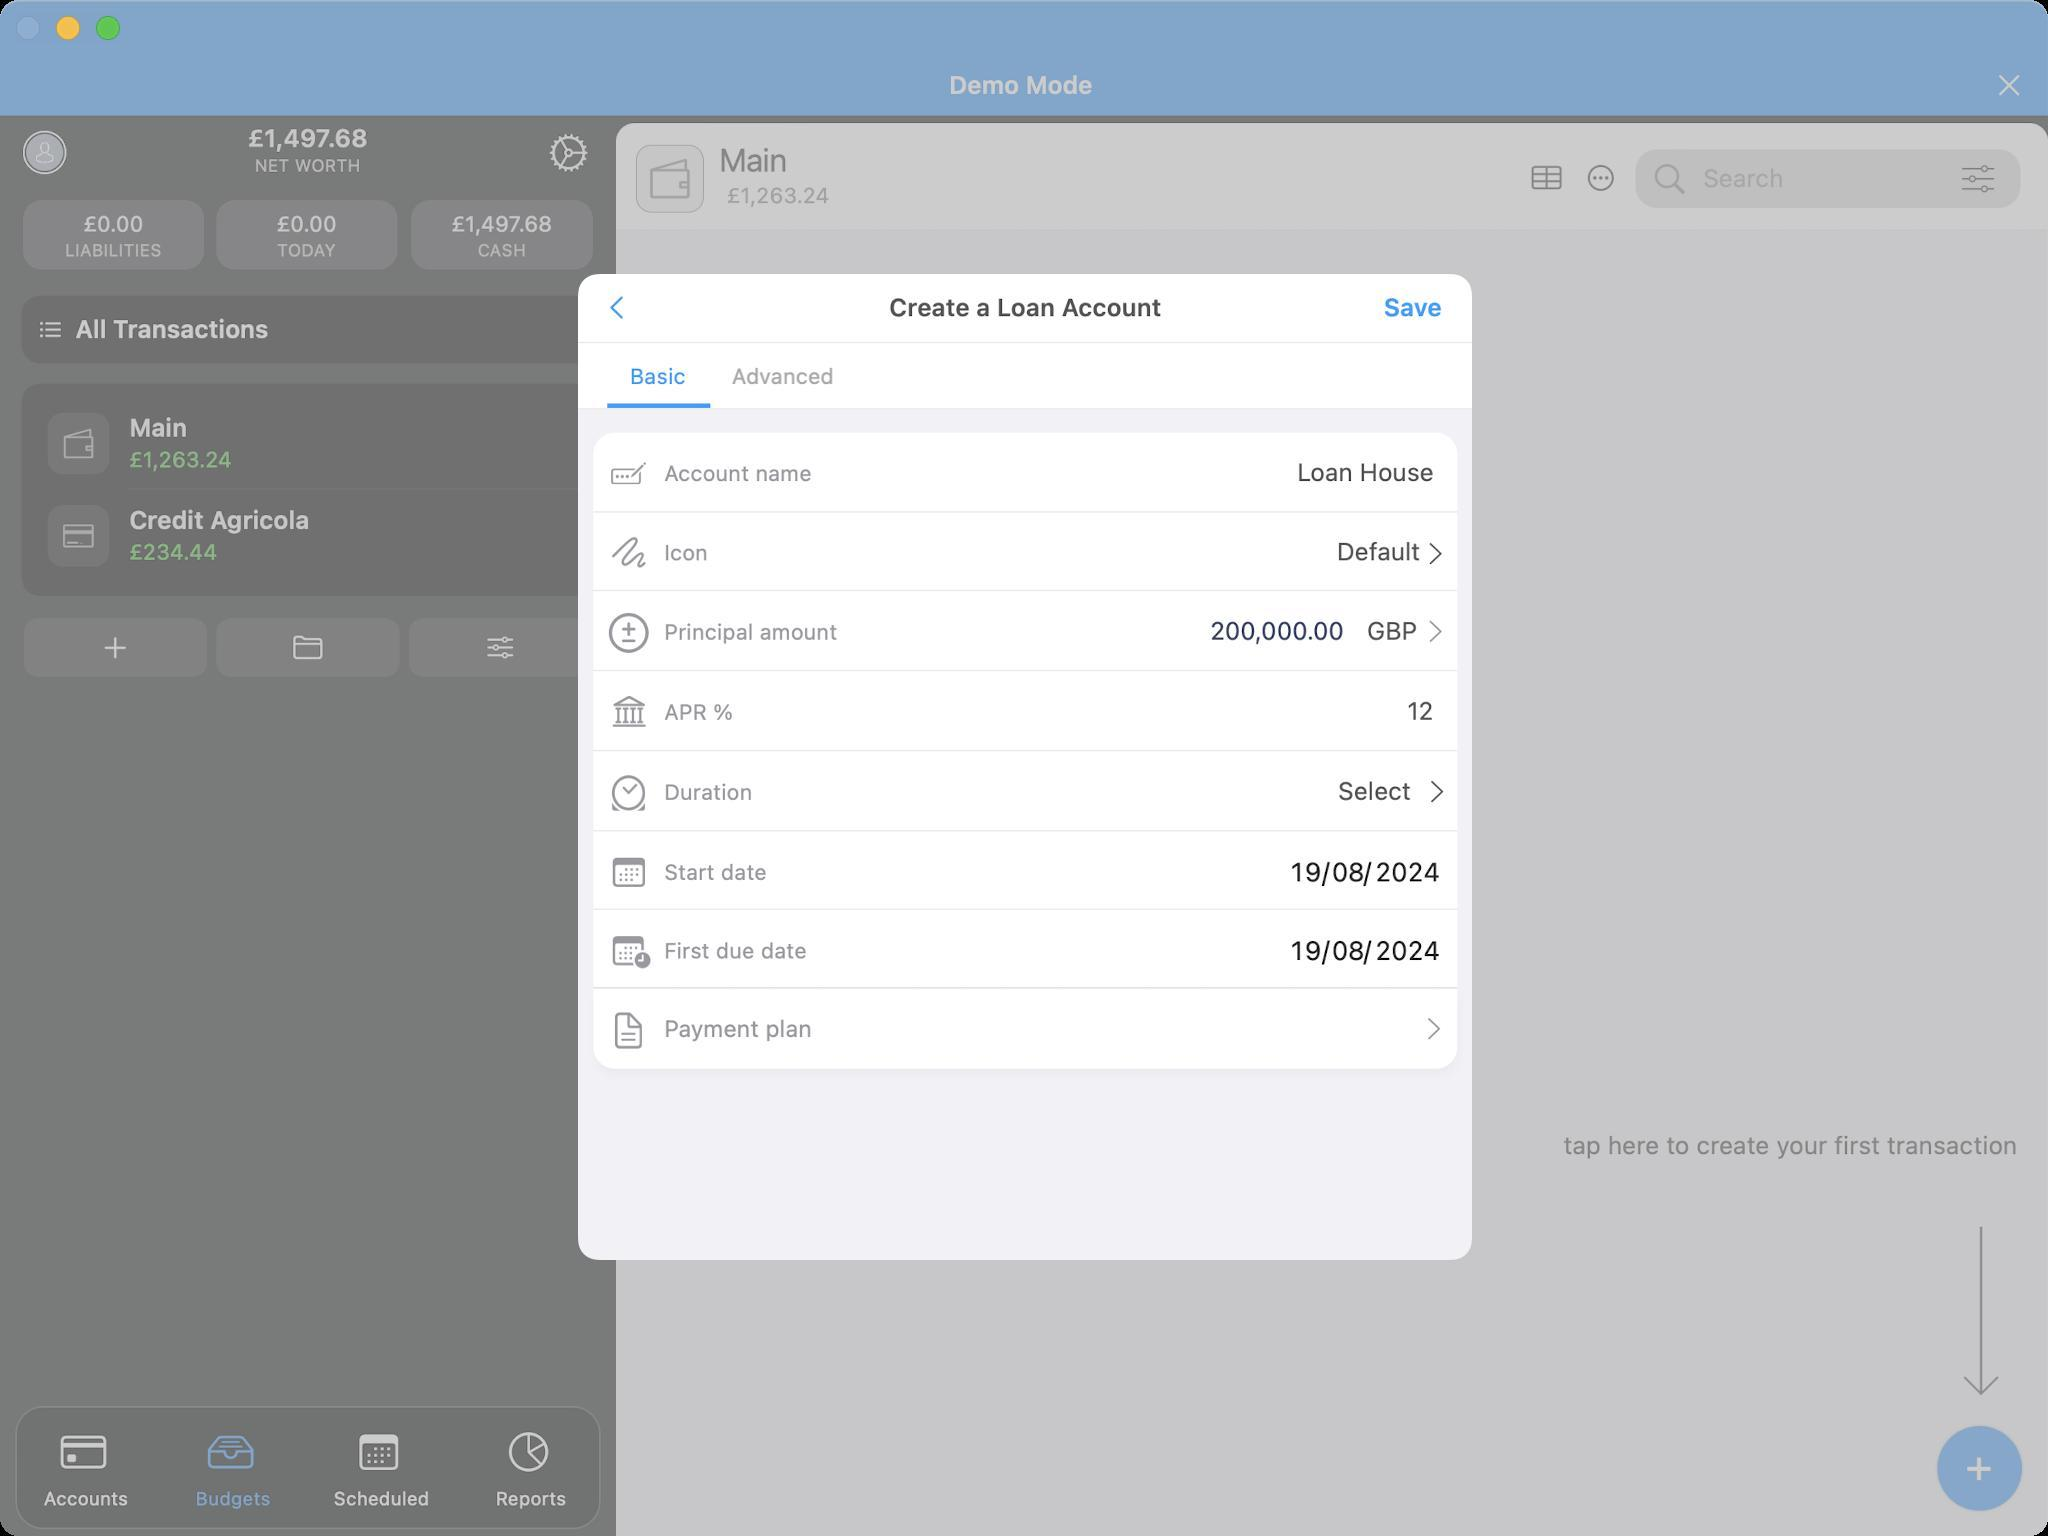
Accessibility tree:
{"name": "MoneyWiz", "role": "AXWindow", "description": null, "role_description": "standard window", "value": null, "position": "292.00;66.00", "size": "1024;768", "children": [{"name": null, "role": "AXGroup", "description": null, "role_description": "group", "value": null, "position": "0.00;0.00", "size": "1024;768", "children": [{"name": null, "role": "AXGroup", "description": null, "role_description": "group", "value": null, "position": "0.00;0.00", "size": "1024;768", "children": []}]}, {"name": null, "role": "AXButton", "description": null, "role_description": "close button", "value": null, "position": "7.00;6.00", "size": "14;16", "children": []}, {"name": null, "role": "AXButton", "description": null, "role_description": "zoom button", "value": null, "position": "47.00;6.00", "size": "14;16", "children": [{"name": null, "role": "AXGroup", "description": null, "role_description": "group", "value": null, "position": "47.00;6.00", "size": "14;16", "children": [{"name": null, "role": "AXGroup", "description": null, "role_description": "group", "value": null, "position": "47.00;6.00", "size": "14;16", "children": []}]}]}, {"name": null, "role": "AXButton", "description": null, "role_description": "minimise button", "value": null, "position": "27.00;6.00", "size": "14;16", "children": []}, {"name": null, "role": "AXSheet", "description": null, "role_description": "sheet", "value": null, "position": "289.00;137.00", "size": "447;493", "children": [{"name": null, "role": "AXGroup", "description": null, "role_description": "group", "value": null, "position": "289.00;137.00", "size": "447;493", "children": [{"name": null, "role": "AXGroup", "description": null, "role_description": "group", "value": null, "position": "289.00;137.00", "size": "447;494", "children": [{"name": null, "role": "AXGroup", "description": null, "role_description": "group", "value": null, "position": "289.00;137.00", "size": "447;494", "children": [{"name": null, "role": "AXGroup", "description": null, "role_description": "group", "value": null, "position": "289.00;137.00", "size": "447;494", "children": [{"name": null, "role": "AXButton", "description": "Back", "role_description": "button", "value": null, "position": "289.00;137.00", "size": "62;34", "children": []}, {"name": null, "role": "AXStaticText", "description": "Create a Loan Account", "role_description": "text", "value": null, "position": "366.00;137.00", "size": "293;34", "children": []}, {"name": null, "role": "AXButton", "description": "Done", "role_description": "button", "value": null, "position": "665.53;137.00", "size": "71;34", "children": []}, {"name": null, "role": "AXButton", "description": "Basic", "role_description": "button", "value": null, "position": "303.63;171.65", "size": "51;32", "children": []}, {"name": null, "role": "AXButton", "description": "Advanced", "role_description": "button", "value": null, "position": "354.57;171.65", "size": "74;32", "children": []}, {"name": null, "role": "AXStaticText", "description": "Account name", "role_description": "text", "value": null, "position": "332.12;216.31", "size": "158;40", "children": []}, {"name": null, "role": "AXTextField", "description": null, "role_description": "text field", "value": "Loan House", "position": "497.28;216.31", "size": "220;40", "children": []}, {"name": null, "role": "AXStaticText", "description": "Icon", "role_description": "text", "value": null, "position": "332.12;256.35", "size": "143;39", "children": []}, {"name": null, "role": "AXButton", "description": "Default", "role_description": "button", "value": null, "position": "499.21;256.35", "size": "211;39", "children": []}, {"name": null, "role": "AXGroup", "description": null, "role_description": "group", "value": null, "position": "296.70;295.62", "size": "432;40", "children": [{"name": null, "role": "AXButton", "description": "GBP", "role_description": "button", "value": null, "position": "683.24;295.62", "size": "45;40", "children": []}, {"name": null, "role": "AXStaticText", "description": "Principal amount", "role_description": "text", "value": null, "position": "332.12;295.62", "size": "87;40", "children": []}, {"name": null, "role": "AXTextField", "description": null, "role_description": "text field", "value": "200,000.00", "position": "419.13;295.62", "size": "253;40", "children": []}]}, {"name": null, "role": "AXStaticText", "description": "APR %", "role_description": "text", "value": null, "position": "332.12;335.66", "size": "158;40", "children": []}, {"name": null, "role": "AXTextField", "description": null, "role_description": "text field", "value": "12", "position": "497.28;335.66", "size": "220;40", "children": []}, {"name": null, "role": "AXStaticText", "description": "Duration", "role_description": "text", "value": null, "position": "332.12;375.70", "size": "158;40", "children": []}, {"name": null, "role": "AXButton", "description": "Select", "role_description": "button", "value": null, "position": "508.84;375.70", "size": "197;40", "children": []}, {"name": null, "role": "AXStaticText", "description": "Start date", "role_description": "text", "value": null, "position": "332.12;415.74", "size": "52;40", "children": []}, {"name": null, "role": "AXGroup", "description": null, "role_description": "group", "value": null, "position": "643.97;428.06", "size": "76;15", "children": [{"name": null, "role": "AXPopUpButton", "description": "19 August 2024", "role_description": "date time area", "value": null, "position": "643.97;428.06", "size": "76;15", "children": []}]}, {"name": null, "role": "AXStaticText", "description": "First due date", "role_description": "text", "value": null, "position": "332.12;455.01", "size": "72;40", "children": []}, {"name": null, "role": "AXGroup", "description": null, "role_description": "group", "value": null, "position": "643.97;467.33", "size": "76;15", "children": [{"name": null, "role": "AXPopUpButton", "description": "19 August 2024", "role_description": "date time area", "value": null, "position": "643.97;467.33", "size": "76;15", "children": []}]}, {"name": null, "role": "AXStaticText", "description": "Payment plan", "role_description": "text", "value": null, "position": "332.12;494.28", "size": "352;40", "children": []}, {"name": null, "role": "AXButton", "description": "Forward", "role_description": "button", "value": null, "position": "359.46;494.28", "size": "362;40", "children": []}]}]}]}]}]}]}